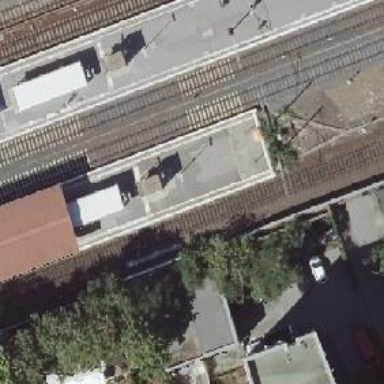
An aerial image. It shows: Close-up of railway platform edge.